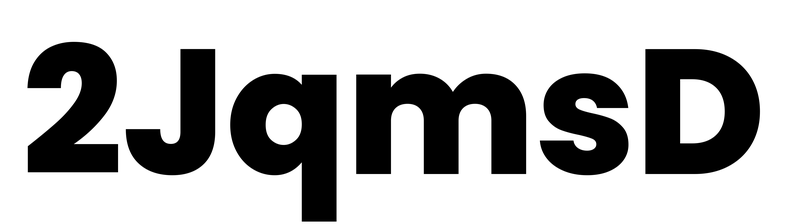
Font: Poppins-ExtraBold